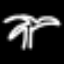
Label: palm tree